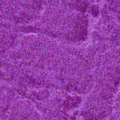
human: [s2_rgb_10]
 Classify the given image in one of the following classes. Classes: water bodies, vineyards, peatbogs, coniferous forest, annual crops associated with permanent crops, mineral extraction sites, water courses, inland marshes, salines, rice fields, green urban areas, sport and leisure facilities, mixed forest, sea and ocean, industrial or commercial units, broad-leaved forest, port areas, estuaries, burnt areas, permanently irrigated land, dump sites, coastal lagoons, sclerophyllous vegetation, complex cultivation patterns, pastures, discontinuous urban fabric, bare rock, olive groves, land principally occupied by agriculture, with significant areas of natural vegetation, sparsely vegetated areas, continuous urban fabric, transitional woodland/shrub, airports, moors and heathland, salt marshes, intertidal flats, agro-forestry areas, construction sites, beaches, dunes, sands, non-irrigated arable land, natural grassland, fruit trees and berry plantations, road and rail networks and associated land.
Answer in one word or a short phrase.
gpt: sea and ocean